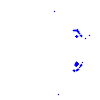
Particle: electron